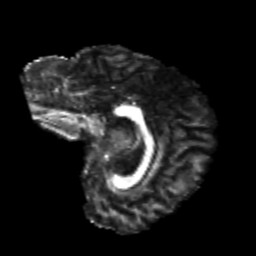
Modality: FA
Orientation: sagittal
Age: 25
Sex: female
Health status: healthy
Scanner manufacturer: philips
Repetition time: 7.389 s
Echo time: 0.08599 s